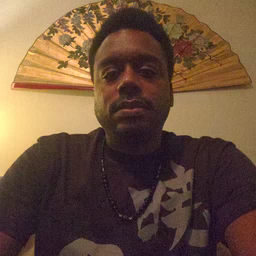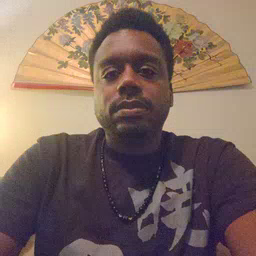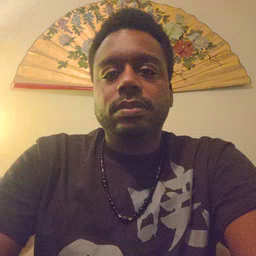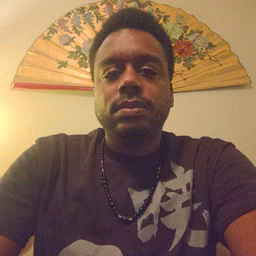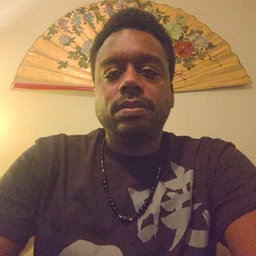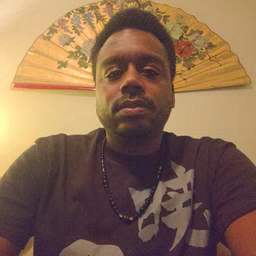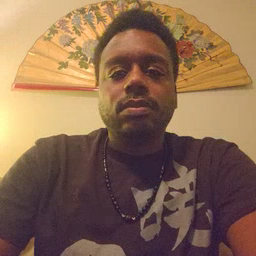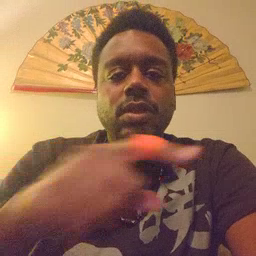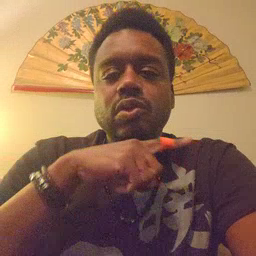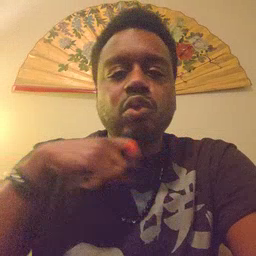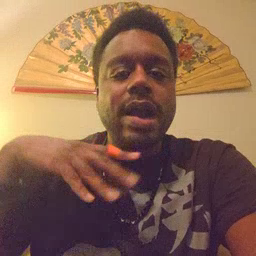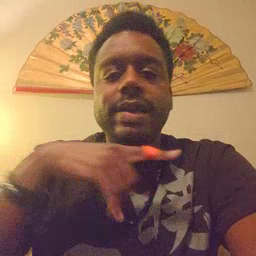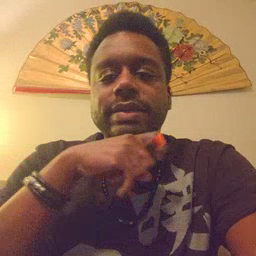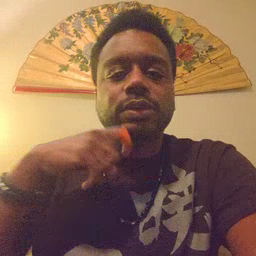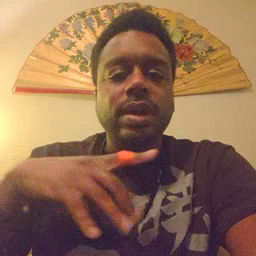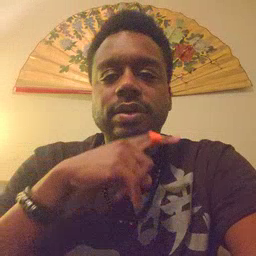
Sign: dryer